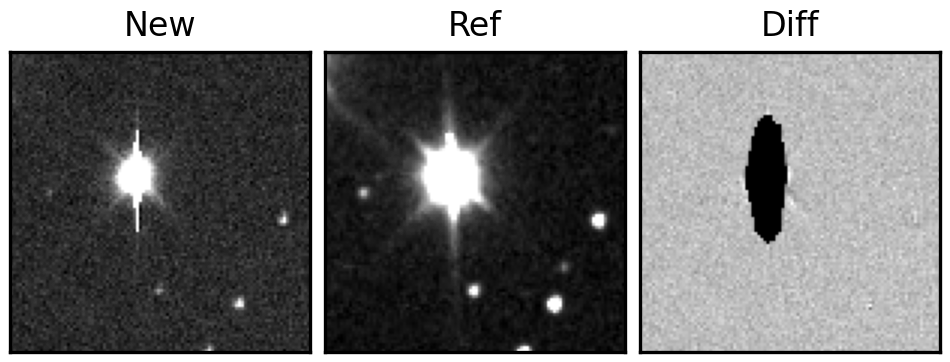
Label: bogus